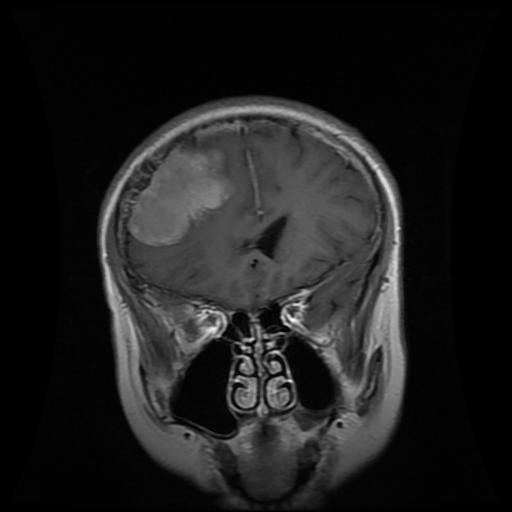
Label: meningioma